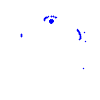
Particle: electron